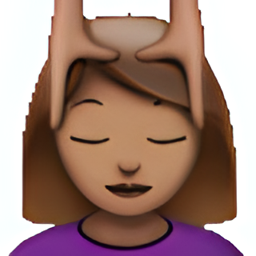
Name: face massage
Emoji: 💆🏽
Group: People & Body
Sub-group: person-activity